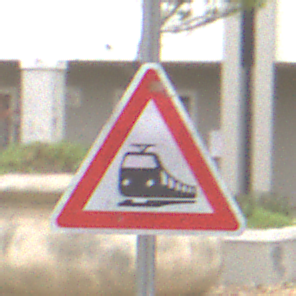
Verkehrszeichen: Bahnuebergang
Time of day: Midday
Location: Outdoor (Urban)
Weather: Overcast
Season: NotSpecified
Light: Natural